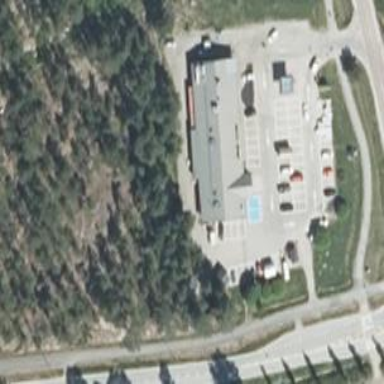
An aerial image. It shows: Convenience shop.